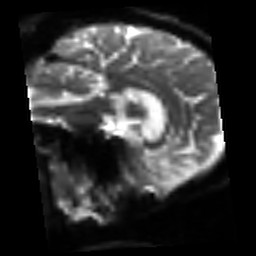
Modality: sbref
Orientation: sagittal
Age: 75
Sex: female
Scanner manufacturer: siemens
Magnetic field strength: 3 T
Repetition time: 3.2 s
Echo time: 0.081 s